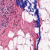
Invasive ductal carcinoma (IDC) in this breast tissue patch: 0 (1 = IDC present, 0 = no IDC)